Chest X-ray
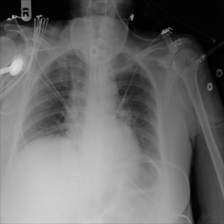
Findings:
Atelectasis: positive
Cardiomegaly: negative
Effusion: negative
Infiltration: positive
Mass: negative
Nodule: negative
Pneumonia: negative
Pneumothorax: negative
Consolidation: negative
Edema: negative
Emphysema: negative
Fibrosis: negative
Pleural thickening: negative
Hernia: negative